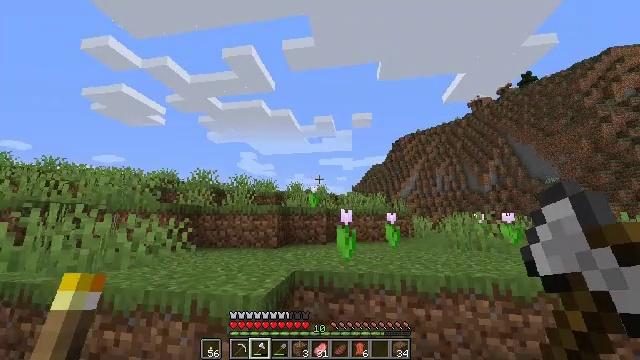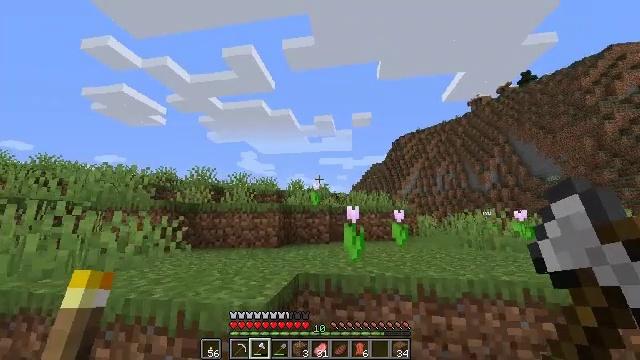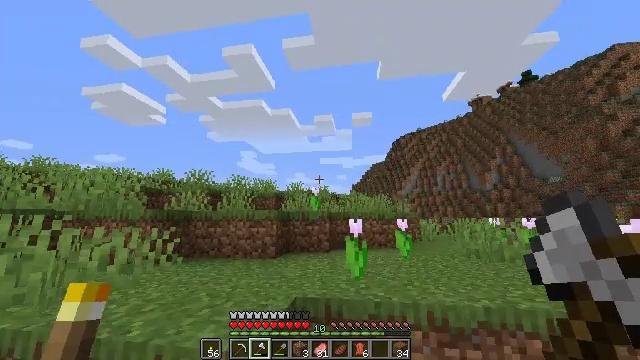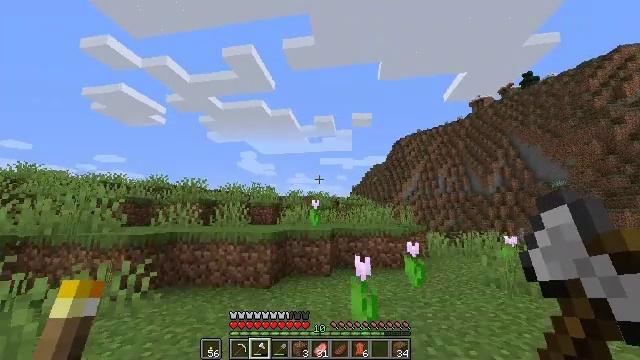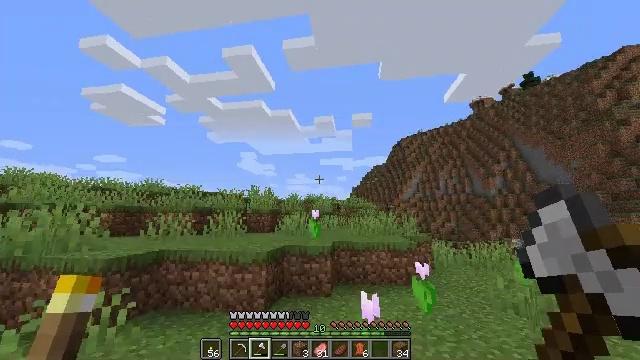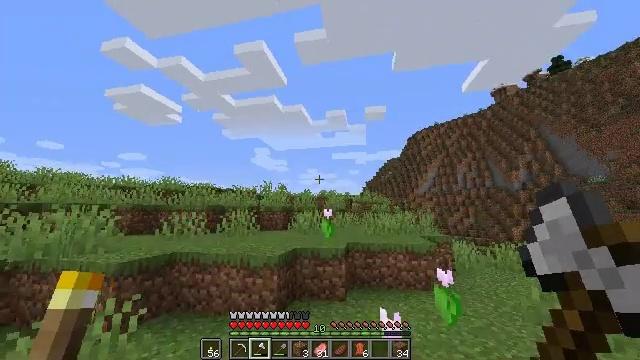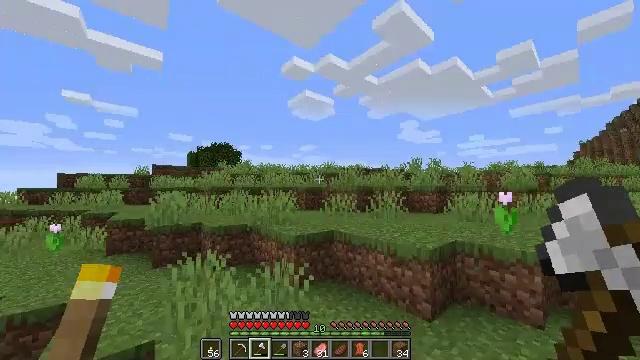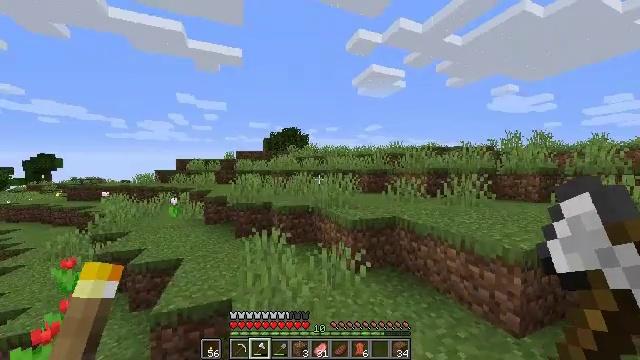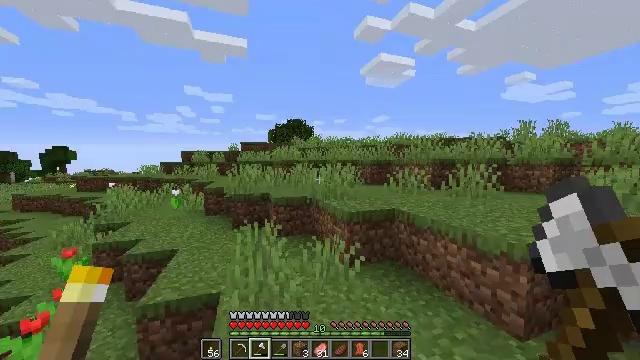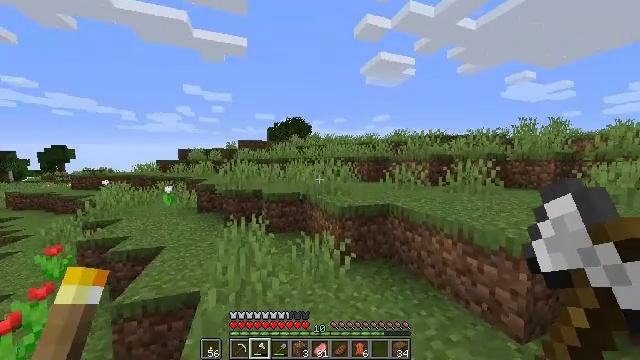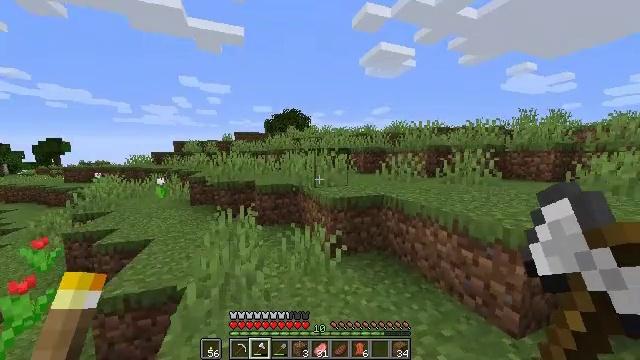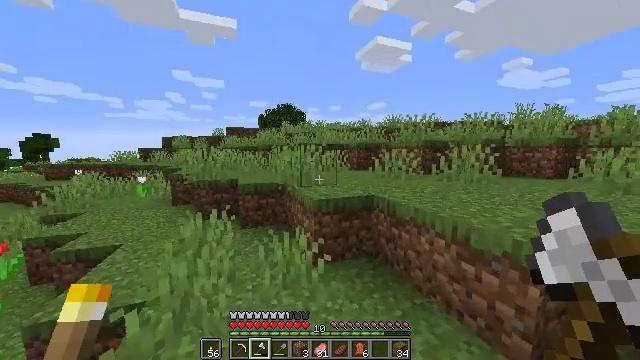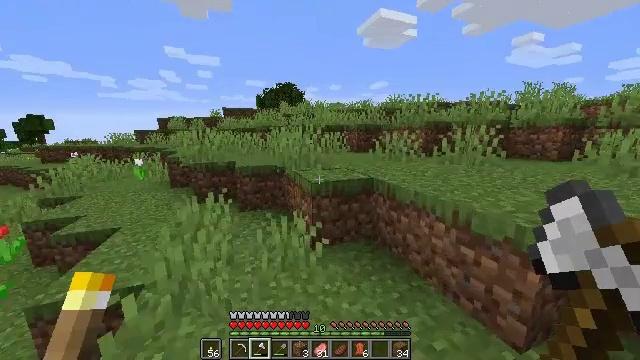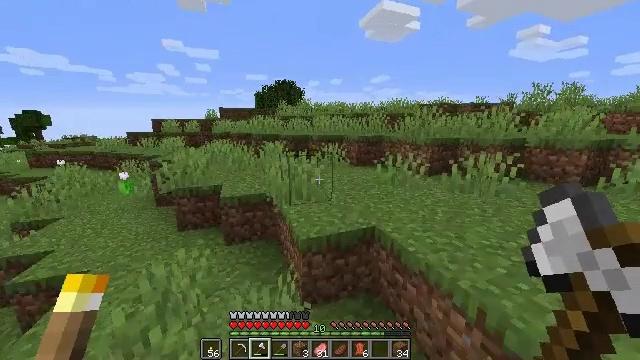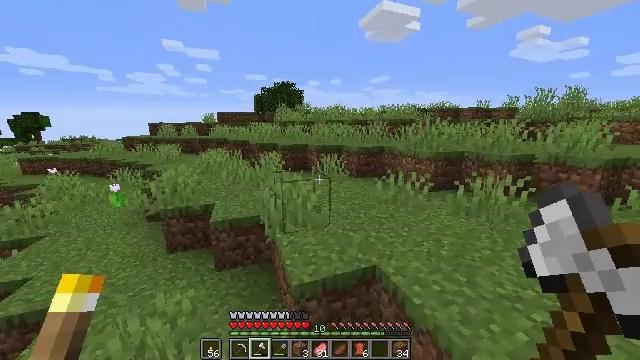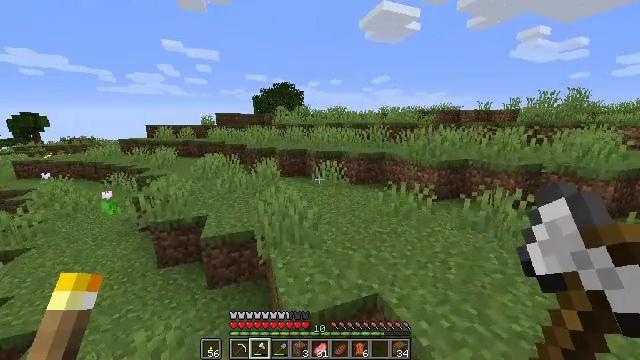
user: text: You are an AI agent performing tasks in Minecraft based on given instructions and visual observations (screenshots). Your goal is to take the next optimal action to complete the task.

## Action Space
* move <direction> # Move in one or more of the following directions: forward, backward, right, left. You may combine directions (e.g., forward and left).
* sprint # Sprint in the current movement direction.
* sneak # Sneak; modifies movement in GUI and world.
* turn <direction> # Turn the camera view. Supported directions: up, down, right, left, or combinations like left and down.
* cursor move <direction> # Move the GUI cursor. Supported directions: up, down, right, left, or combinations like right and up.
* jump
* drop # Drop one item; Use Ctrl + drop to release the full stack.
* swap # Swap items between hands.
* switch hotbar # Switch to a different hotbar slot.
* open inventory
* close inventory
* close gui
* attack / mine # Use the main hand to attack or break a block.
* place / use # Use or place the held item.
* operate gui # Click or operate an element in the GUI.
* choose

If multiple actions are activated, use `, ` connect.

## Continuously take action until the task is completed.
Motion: motion action
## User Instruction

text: Harvest hay blocks from the village.
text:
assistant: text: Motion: move forward, sprint, jump
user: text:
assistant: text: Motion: move forward, sprint, jump
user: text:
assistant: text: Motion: move forward, sprint, jump
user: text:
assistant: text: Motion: move forward, sprint, jump
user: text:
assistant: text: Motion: move forward, sprint, turn left and down, jump
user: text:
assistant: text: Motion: move forward, sprint, turn left and down, jump
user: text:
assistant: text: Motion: move forward, sprint, turn left and down, jump
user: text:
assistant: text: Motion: move forward, sprint, turn left and down, jump
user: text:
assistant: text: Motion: move forward, sprint, jump
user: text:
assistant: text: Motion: move forward, sprint, turn down, jump
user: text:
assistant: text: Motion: move forward, sprint, turn down, jump
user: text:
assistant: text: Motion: move forward, sprint, turn down, jump
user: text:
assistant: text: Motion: move forward, sprint, turn down, jump
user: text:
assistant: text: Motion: move forward, sprint, jump
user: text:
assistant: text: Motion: move forward, sprint, jump
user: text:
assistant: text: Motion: move forward, sprint, jump
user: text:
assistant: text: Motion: move forward, sprint, turn right, jump
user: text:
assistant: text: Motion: move forward, sprint, turn right and down, jump
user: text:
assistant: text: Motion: move forward, sprint, turn right, jump
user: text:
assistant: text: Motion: move forward, sprint, turn right and up, jump
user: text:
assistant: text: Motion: move forward, sprint, turn right and up, jump
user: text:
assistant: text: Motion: move forward, sprint, turn right, jump
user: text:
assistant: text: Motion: move forward, sprint, turn right, jump
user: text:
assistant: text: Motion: move forward and move left, sprint, turn right, jump
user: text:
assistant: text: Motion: move forward and move left, sprint, turn right and down, jump
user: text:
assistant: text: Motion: move forward and move left, sprint, turn right, jump
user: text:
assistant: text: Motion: move forward and move left, sprint, jump
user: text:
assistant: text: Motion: move forward and move left, sprint, jump
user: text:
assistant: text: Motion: move forward and move left, sprint, jump
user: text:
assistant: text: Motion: move forward and move left, sprint, turn left and up, jump